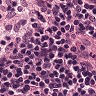
Metastatic tissue present: no